Question: So, the purpose of this code is to provide the list of URLs on the page, but I found out that depends on the position of elements in the array which is used while iterating, i.e.
The code contains the working programs with imported library, used requests.get(), response.text, and such structures as lists and loops.
To copy the code, use button.
---
1. Why do I get 8 urls when I use "src" on the 0-s position in the params array and 136 urls when I use "href" on the 0-s position in the params array, see:

<URL>
1. How is it possible to obtain all elements (src and href) in the array all_urls?
'''
import requests
domain = "https://www.python.org/"
response = requests.get(domain)
page = response.text
all_urls = set()
params = ["src", "href"]
def getURL(page, param):
start_link = page.find(param)
if start_link == -1:
return None, 0
start_quote = page.find('"', start_link)
end_quote = page.find('"', start_quote + 1)
url = page[start_quote + 1: end_quote]
return url, end_quote
for param in params:
while True:
url, n = getURL(page, param)
page = page[n:]
#count += 1
if url:
if url.startswith('/') or url.startswith('#!'):
all_urls.add(domain + url)
elif url.startswith('http'):
all_urls.add(url)
else:
continue
else:
break
print("all urls length:", len(all_urls))
'''
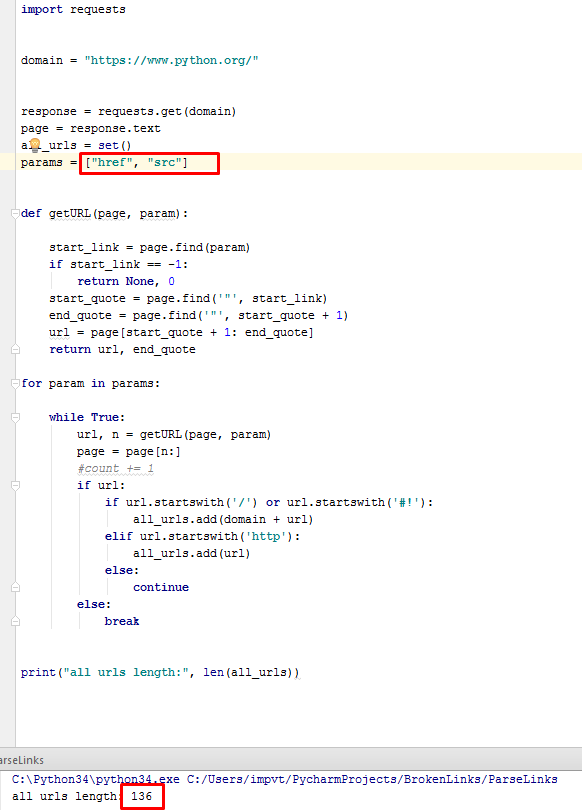
Answer: To answer your questions:
1- This happens because you are consuming your 'page' variable inside the loop
'''
url, n = getURL(page, param)
page = page[n:] // this one here
'''
This just slices the page string after each iteration and reassigns it to the same variable, hence you loose a chunk on each iteration. When you get to the last 'src' or 'href' you are probably already at the end of the document.
2- A very quick fix for your code would be to reset the 'page' for each new 'param':
'''
for param in params:
page = response.text
while True:
url, n = getURL(page, param)
page = page[n:]
....
'''
---
## However
There is a far better way to handle 'HTML'. Why don't you just use a 'HTML Parser' for this task?
For example you could use <URL>, for example:
'''
import requests
from bs4 import BeautifulSoup
response = requests.get("https://www.python.org/")
page = BeautifulSoup(response.text, "html.parser")
all_urls = list()
elements = page.find_all(lambda tag: tag.has_attr('src') or tag.has_attr('href'))
for elem in elements:
if elem.has_attr('src'):
all_urls.append(elem['src'])
elif elem.has_attr('href'):
all_urls.append(elem['href'])
print("all urls with dups length:", len(all_urls))
print("all urls w/o dups length:", len(set(all_urls)))
'''